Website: macys
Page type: gifting
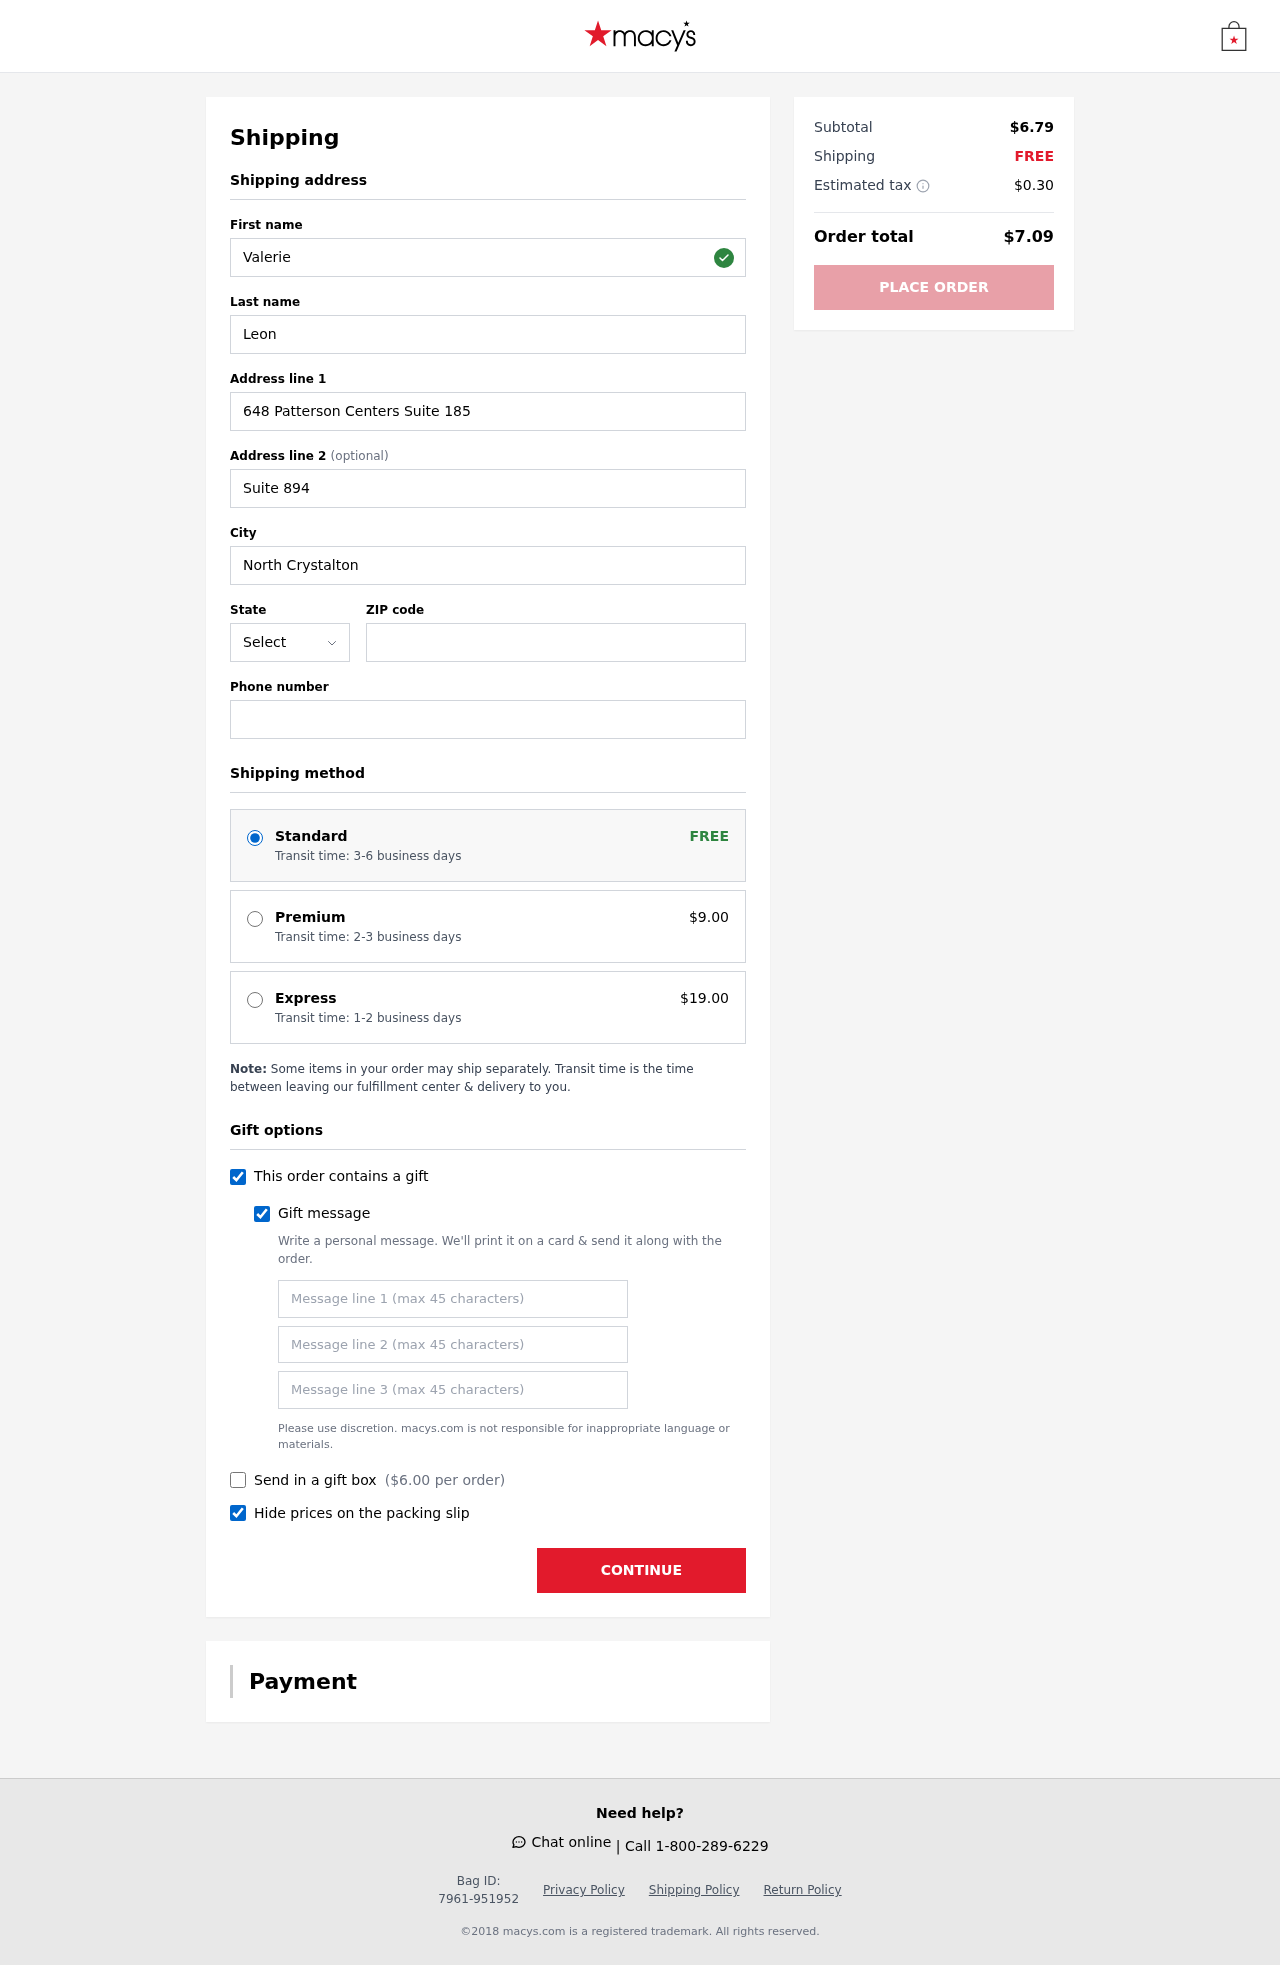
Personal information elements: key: PII_STATE_ABBR
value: MA
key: PII_FIRSTNAME
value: Valerie
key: PII_LASTNAME
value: Leon
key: PII_STREET
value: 648 Patterson Centers Suite 185
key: PII_STREET2
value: Suite 894
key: PII_CITY
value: North Crystalton
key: PII_POSTCODE
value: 60576
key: PII_PHONE
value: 8829423164
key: PII_GIFT_MESSAGE
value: Happy snacking, James! I thought these would make a fun little treat to add some joy to your day. Enjoy!  Valerie
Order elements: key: ORDER_SHIPPING_STANDARD
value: Transit time: 3-6 business days
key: ORDER_SHIPPING_PREMIUM
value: Transit time: 2-3 business days
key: ORDER_SHIPPING_PREMIUM_PRICE
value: $9.00
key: ORDER_SHIPPING_EXPRESS
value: Transit time: 1-2 business days
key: ORDER_SHIPPING_EXPRESS_PRICE
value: $19.00
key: ORDER_GIFT_BOX_PRICE
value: $6.00
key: ORDER_SUBTOTAL
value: $6.79
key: ORDER_SHIPPING_COST
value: FREE
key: ORDER_TAX
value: $0.30
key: ORDER_TOTAL
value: $7.09